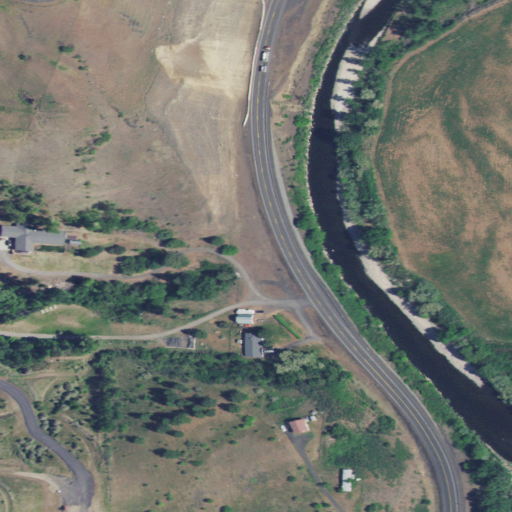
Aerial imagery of valley in Idaho named Howard Gulch containing grassland, shrub, herbaceous wetlands, open water, low intensity development, open development, medium intensity development, evergreen forest, pasture, high intensity development, deciduous forest, and woody wetlands